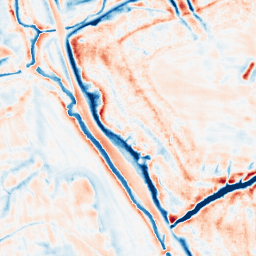
Category: edge_preserving
Decomposition family: bilateral
Decomposition parameters: d: 21
sigma_color: 100
sigma_space: 50
Upsampling method: sinc_blackman
Upsampling parameters: scale: 4
kernel_size: 8
Upsampling scale: 4